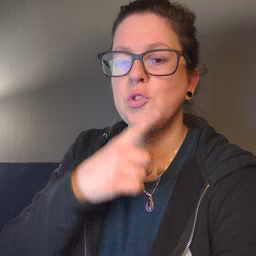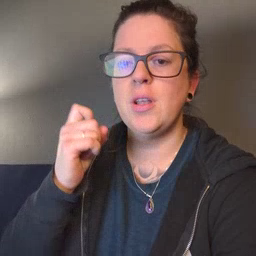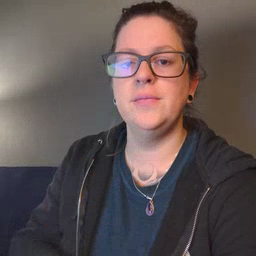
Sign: dry